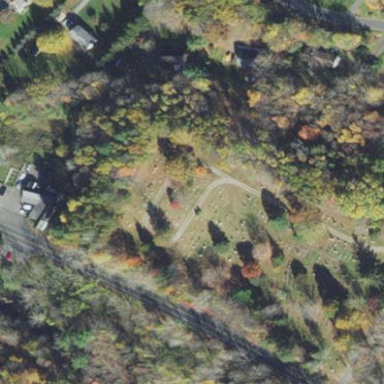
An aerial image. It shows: Municipal Cemetery.